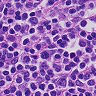
Metastatic tissue present: no